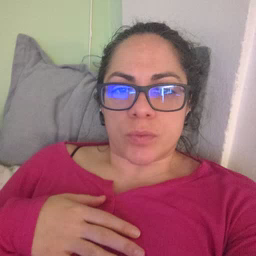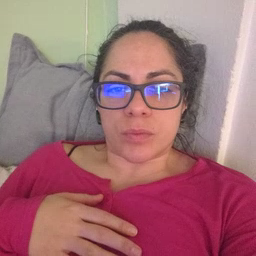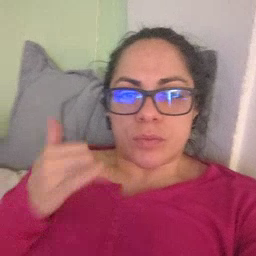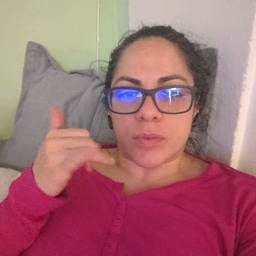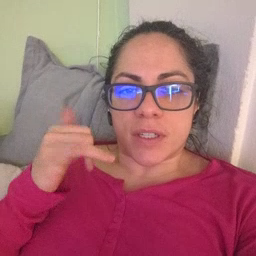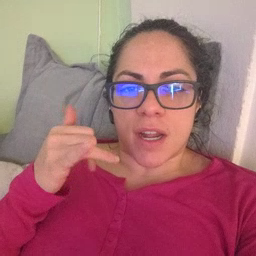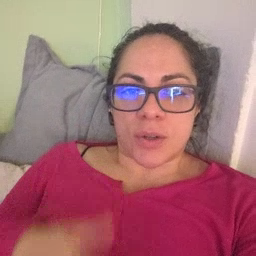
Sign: yellow